Field crop: maize
Growth stage: 2
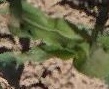
Species: maize